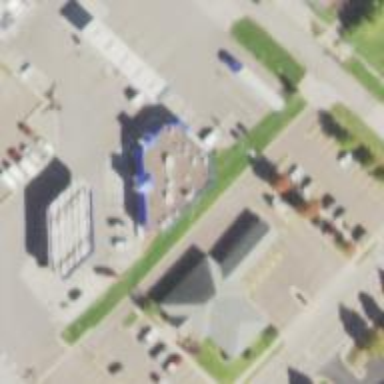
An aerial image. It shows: Convenience shop.